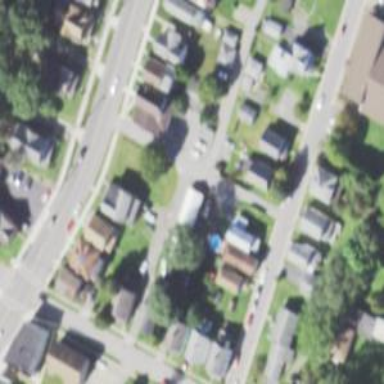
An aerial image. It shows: Alley classified as service road.